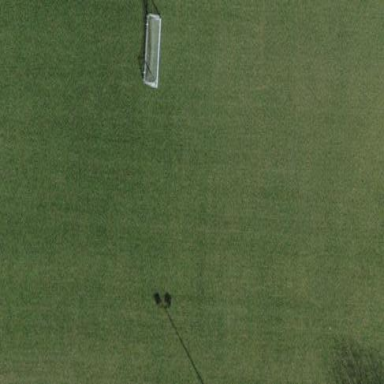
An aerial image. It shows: Grass pitch used for soccer.